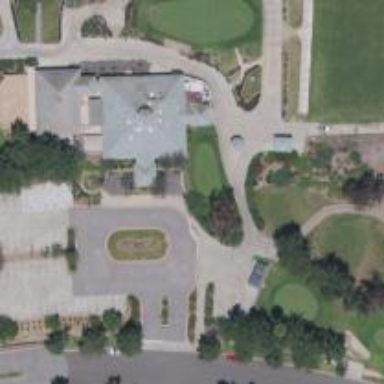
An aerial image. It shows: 18-hole golf course categorized under leisure land.